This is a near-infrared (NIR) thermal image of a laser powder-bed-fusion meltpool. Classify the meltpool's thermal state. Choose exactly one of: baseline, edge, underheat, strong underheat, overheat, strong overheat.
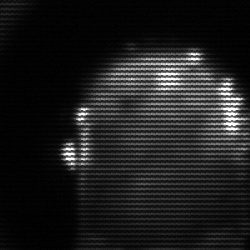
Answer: baseline